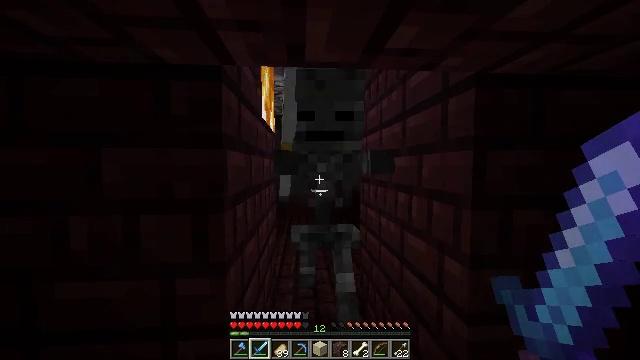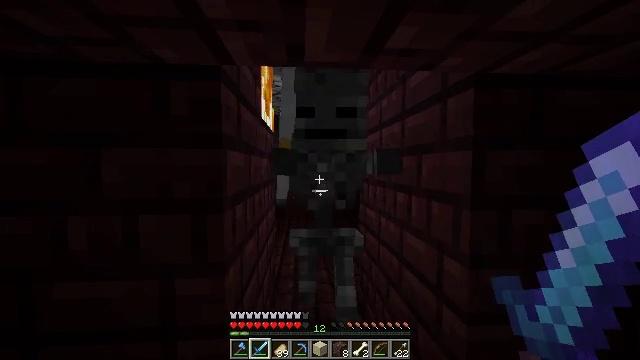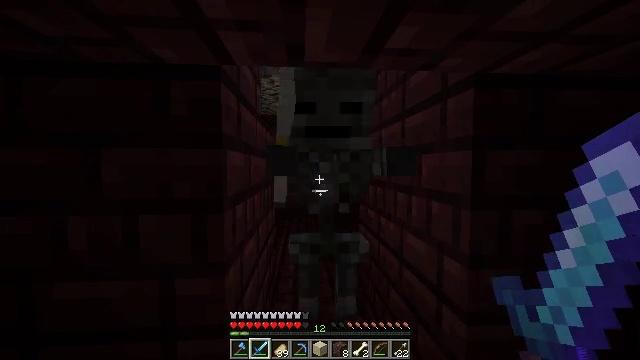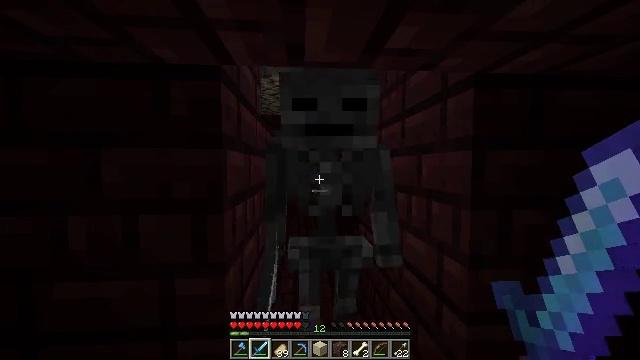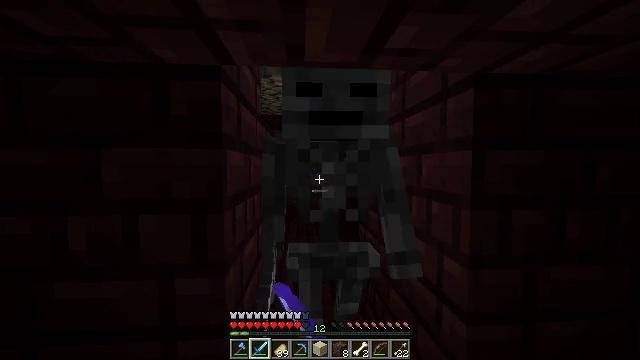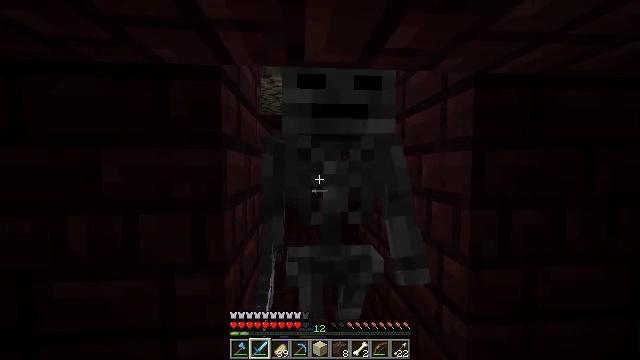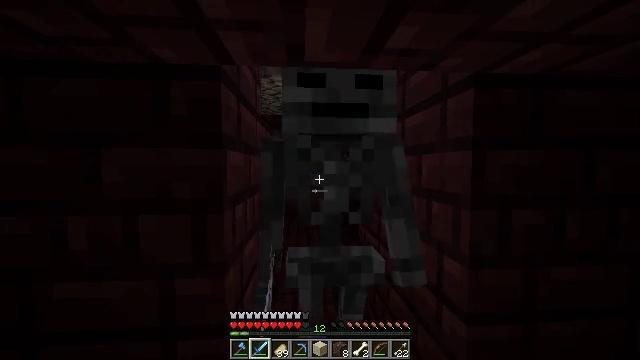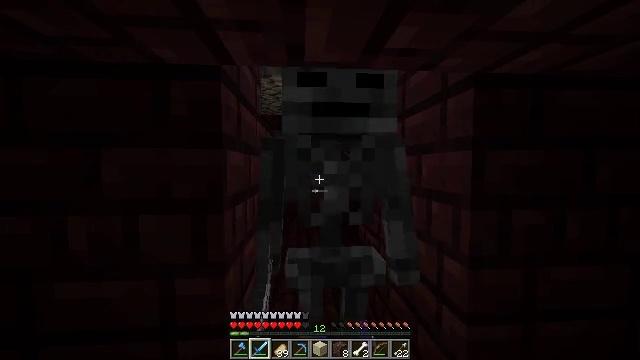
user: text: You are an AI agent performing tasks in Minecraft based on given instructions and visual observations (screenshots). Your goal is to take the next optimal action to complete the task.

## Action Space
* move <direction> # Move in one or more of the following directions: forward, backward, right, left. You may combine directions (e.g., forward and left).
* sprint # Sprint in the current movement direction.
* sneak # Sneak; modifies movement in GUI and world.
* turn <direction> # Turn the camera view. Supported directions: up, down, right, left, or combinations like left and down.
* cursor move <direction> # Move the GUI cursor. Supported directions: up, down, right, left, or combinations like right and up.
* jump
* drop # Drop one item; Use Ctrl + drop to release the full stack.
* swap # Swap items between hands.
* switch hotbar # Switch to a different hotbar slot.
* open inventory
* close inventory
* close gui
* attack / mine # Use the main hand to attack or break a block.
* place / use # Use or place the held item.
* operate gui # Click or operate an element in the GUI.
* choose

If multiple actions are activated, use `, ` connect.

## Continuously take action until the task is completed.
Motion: motion action
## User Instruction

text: Kill hostile mobs.
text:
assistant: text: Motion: no_op
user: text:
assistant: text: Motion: no_op
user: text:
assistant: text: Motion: attack / mine
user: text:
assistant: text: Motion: attack / mine
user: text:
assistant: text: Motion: attack / mine
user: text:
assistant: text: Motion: attack / mine
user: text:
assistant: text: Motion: attack / mine
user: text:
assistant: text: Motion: no_op